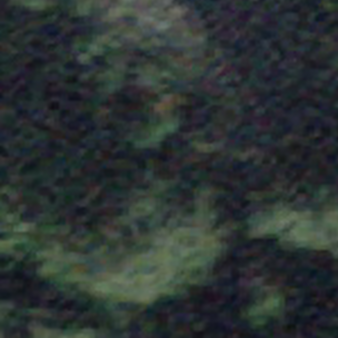
Label: other